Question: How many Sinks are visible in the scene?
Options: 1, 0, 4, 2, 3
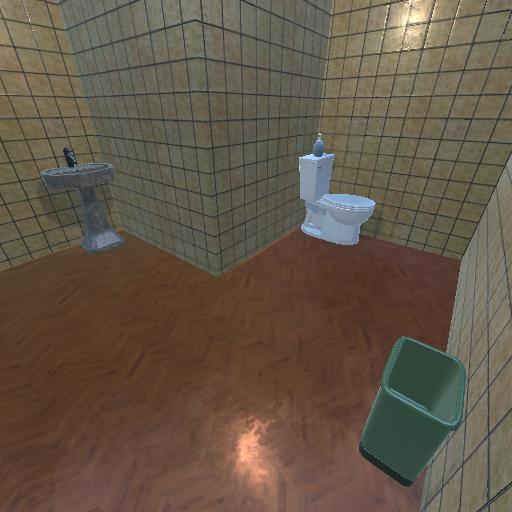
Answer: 1